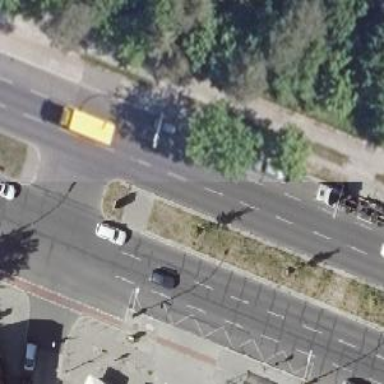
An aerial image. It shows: Uncontrolled road crossing with pedestrian island.